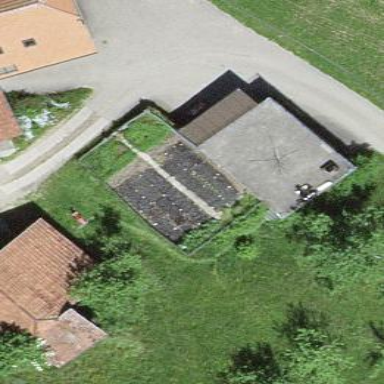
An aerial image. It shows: Garage.